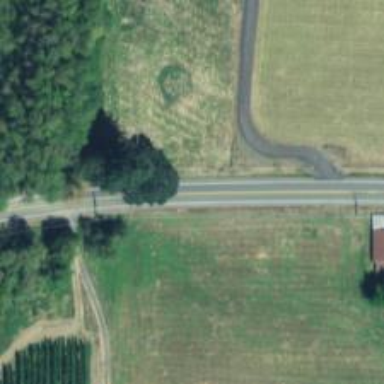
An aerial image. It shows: Secondary road.